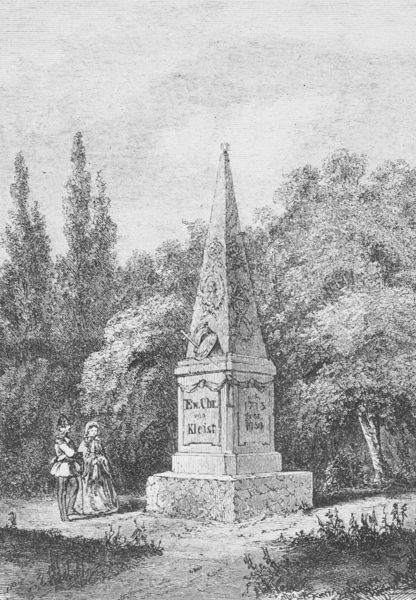
Titel: Freimaurer- Denkmal für Ewald von Kleist
Künstler: Johann Melchior Kambly
Schlagwörter: himmel, mann, weiß, wolken, bäume, blumen, frau, hintergrund, kleid, schwarz, skizze, zeichnung, dame, gras, park, weg, alt, sockel, stein, natur, paar, pflanzen, wald, garten, relief, graphik, spitz, inschrift, deutsch, betrachter, spaziergang, kohle, denkmal, druck, radierung, stich, schwert, uniform, soldat, bleistift, flora, ritter, verschwommen, grab, obelisk, fauna, pyramide, monument, fundament, gars, gedenkstätte, fraum, waldlichtung, näume, kleist, obelisk#, kleistgrab